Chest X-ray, AP view. Patient: 54 years old, sex M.
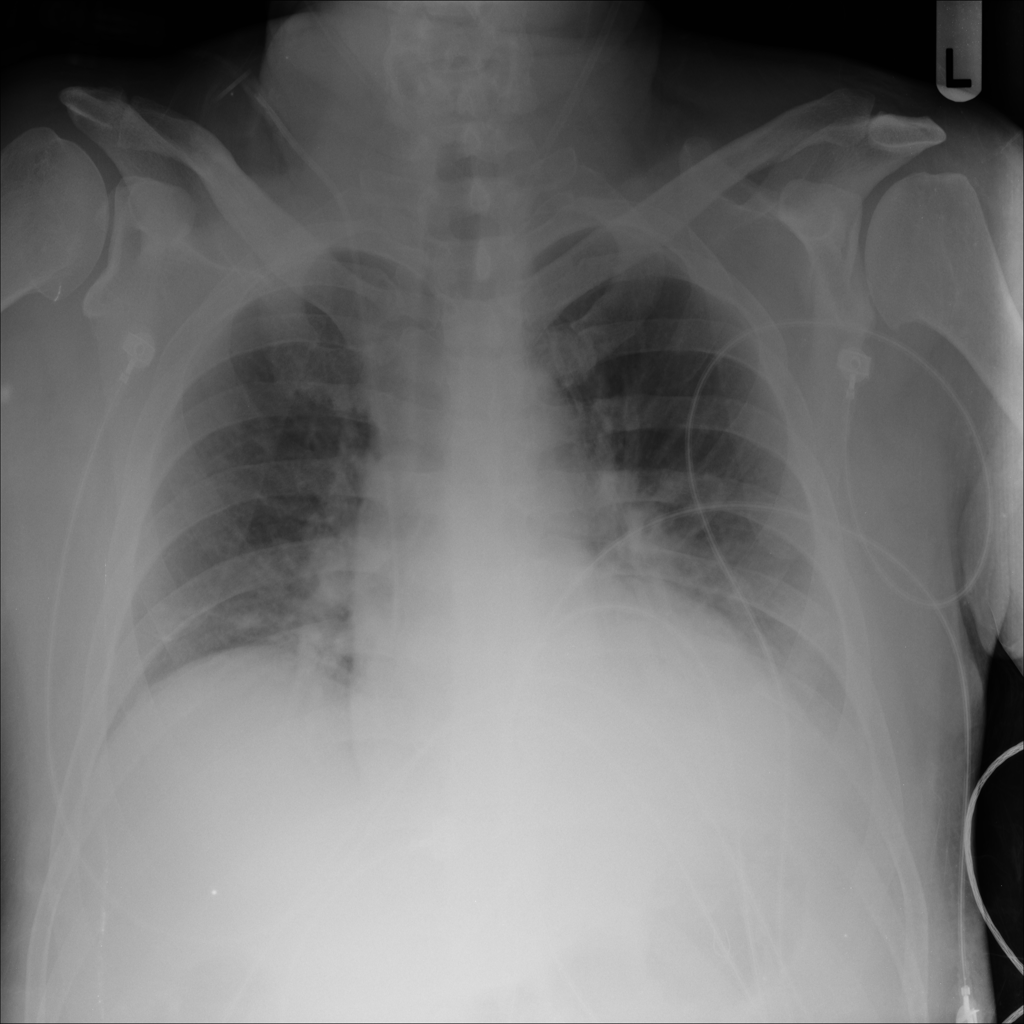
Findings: Atelectasis